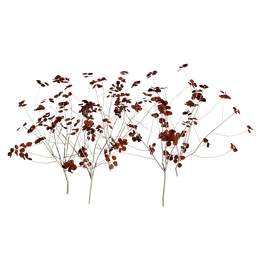
Label: nature